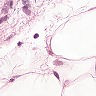
Metastatic tissue present: no